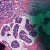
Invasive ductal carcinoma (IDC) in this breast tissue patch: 0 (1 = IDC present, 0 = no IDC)